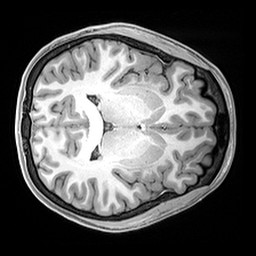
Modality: T1w
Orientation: axial
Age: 19
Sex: female
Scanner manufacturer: siemens
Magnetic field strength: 3 T
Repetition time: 2.4 s
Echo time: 0.00217 s